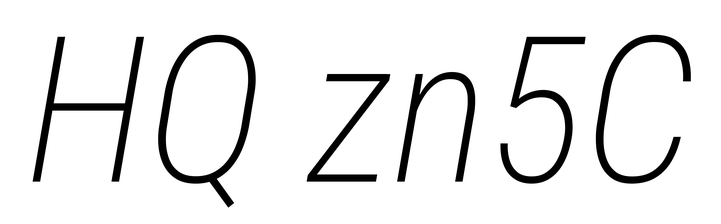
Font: Roboto-Italic_Condensed_ExtraLight_Italic